Interaction volume radius: 5 \u00c5
Interaction volume height: 25 \u00c5
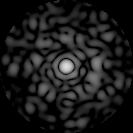
Disorder parameter: 0.8311